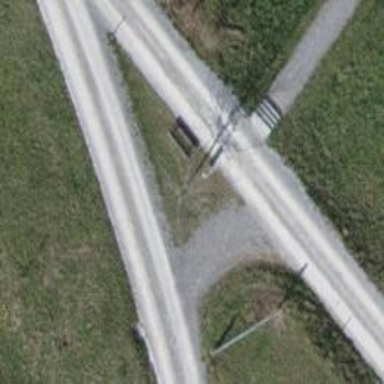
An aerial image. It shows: Track with fine gravel surface. The track type is grade 2.